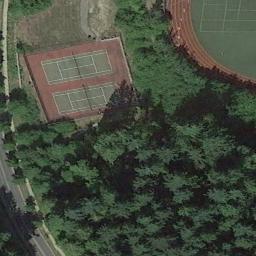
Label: tennis_court